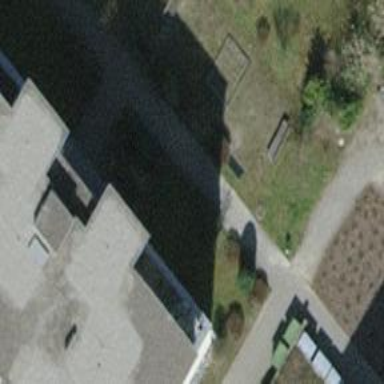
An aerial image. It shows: Urban tree adds touch of nature to the surroundings.